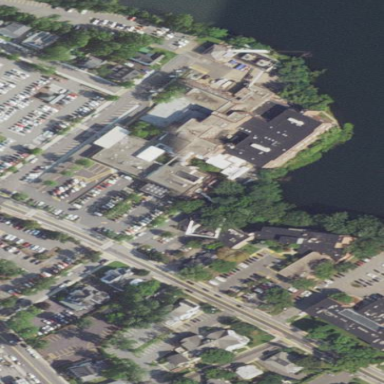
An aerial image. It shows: Healthcare facility identified as hospital.